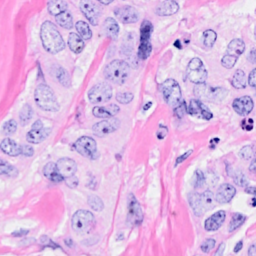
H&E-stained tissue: Breast